Question: I've converted 'hello world' to QR Barcode image but my question is about getting the text back.

I mean if I sent that image to my friend, then is there any way that my friend get it back to text without using mobile reader/barcode reader machine .etc. so is there any PHP function can do this?!
If not then is there any idea I can convert text to encoded image then with PHP function whatever! I can get it back to text?!
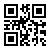
Answer: There are several web based QR decoders. Your friend can just upload the image and the service will tell her what the code says.
One of the most popular is ZXing - <URL>
There are also others at
<URL>
<URL>